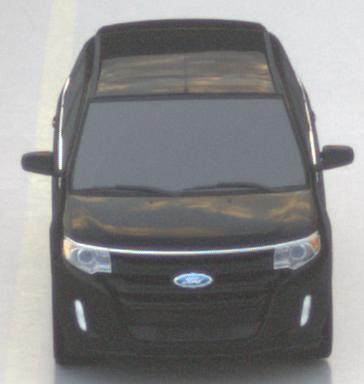
Make: Ford
Model: Edge
Detailed model: Gen. 1 Facelift
Model produced from: 2010
Model produced until: 2015
Doors: 5
Color: black
Road condition: wet road
Daytime: sunrise or sunset
Contrast: low contrast